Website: macys
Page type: cart
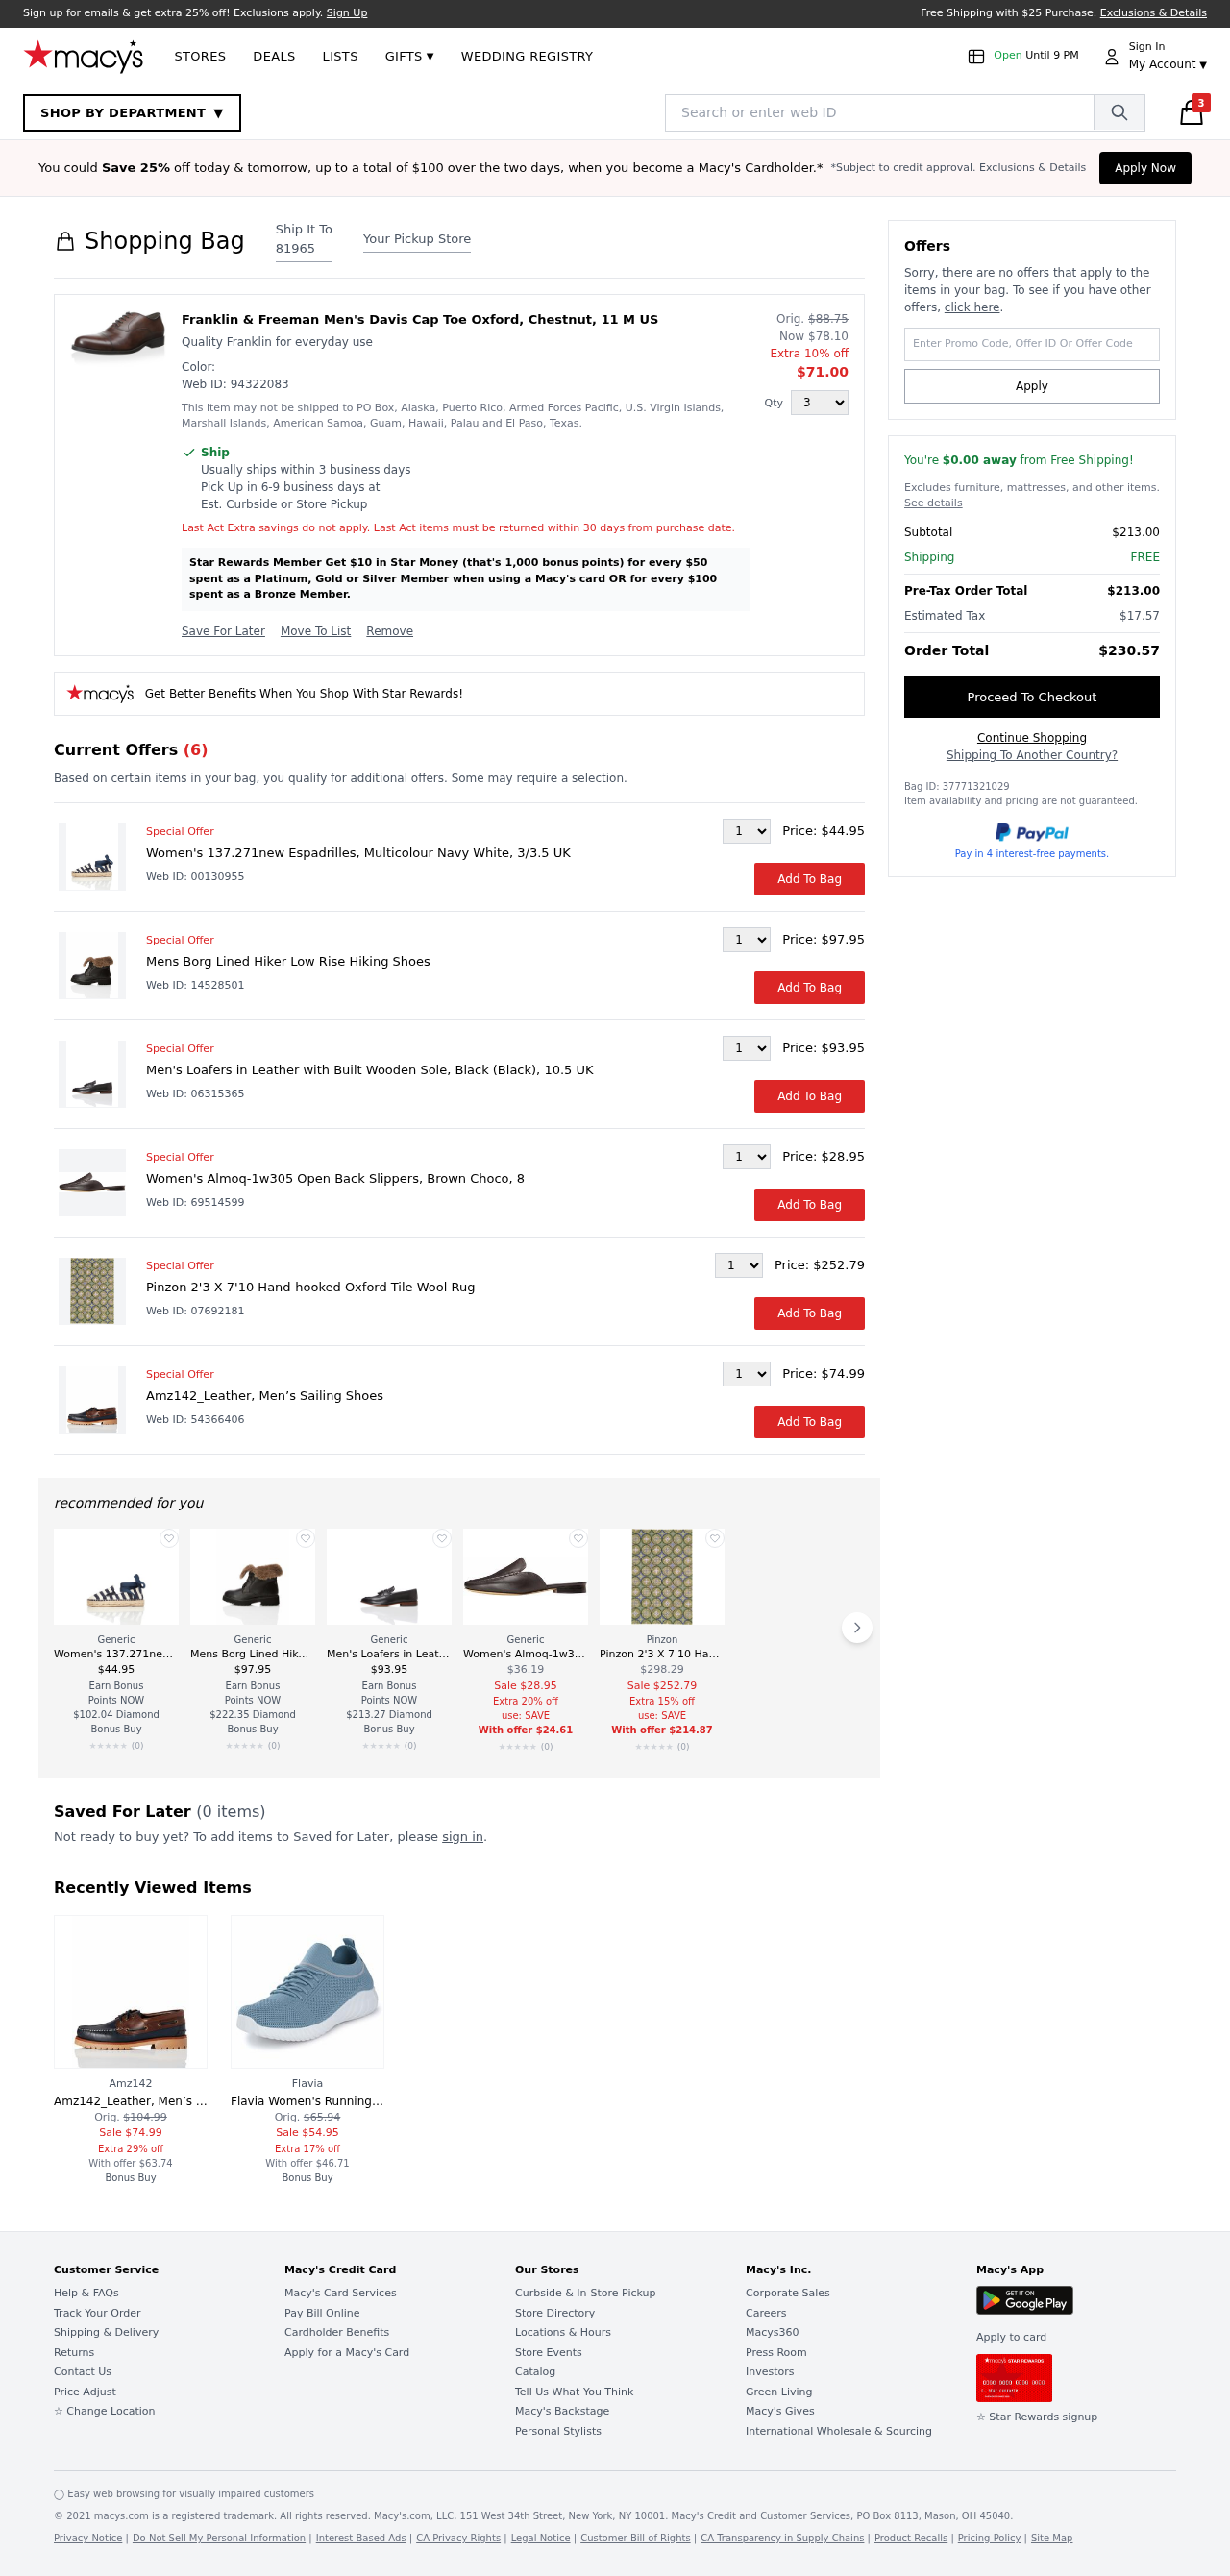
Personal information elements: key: PII_POSTCODE
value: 81965
Product elements: key: PRODUCT1_DESC
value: Quality Franklin for everyday use
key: PRODUCT1_NAME
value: Franklin & Freeman Men's Davis Cap Toe Oxford, Chestnut, 11 M US
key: PRODUCT1_PRICE
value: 71
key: PRODUCT1_QUANTITY
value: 3
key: PRODUCT2_BRAND
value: Generic
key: PRODUCT2_NAME
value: Women's 137.271new Espadrilles, Multicolour Navy White, 3/3.5 UK
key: PRODUCT2_PRICE
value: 44.95
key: PRODUCT3_BRAND
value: Generic
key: PRODUCT3_NAME
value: Mens Borg Lined Hiker Low Rise Hiking Shoes
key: PRODUCT3_PRICE
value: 97.95
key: PRODUCT4_BRAND
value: Generic
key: PRODUCT4_NAME
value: Men's Loafers in Leather with Built Wooden Sole, Black (Black), 10.5 UK
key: PRODUCT4_PRICE
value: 93.95
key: PRODUCT5_BRAND
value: Generic
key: PRODUCT5_NAME
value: Women's Almoq-1w305 Open Back Slippers, Brown Choco, 8
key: PRODUCT5_PRICE
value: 28.95
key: PRODUCT6_BRAND
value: Pinzon
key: PRODUCT6_NAME
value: Pinzon 2'3 X 7'10 Hand-hooked Oxford Tile Wool Rug
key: PRODUCT6_PRICE
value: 252.79
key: PRODUCT7_BRAND
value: Amz142
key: PRODUCT7_NAME
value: Amz142_Leather, Men’s Sailing Shoes
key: PRODUCT7_PRICE
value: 74.99
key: PRODUCT8_BRAND
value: Flavia
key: PRODUCT8_NAME
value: Flavia Women's Running Shoes (37 EU) (6 US) (F/HD0037/BLUGRY_L.Blue/Grey_5 UK)
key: PRODUCT8_PRICE
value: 54.95
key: PRODUCT1_ORIGINAL_PRICE
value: $88.75
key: PRODUCT1_SALE_PRICE
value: $78.10
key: PRODUCT5_ORIGINAL_PRICE
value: $36.19
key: PRODUCT6_ORIGINAL_PRICE
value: $298.29
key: PRODUCT7_ORIGINAL_PRICE
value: $104.99
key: PRODUCT8_ORIGINAL_PRICE
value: $65.94
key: PRODUCT1_WEB_ID
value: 94322083
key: PRODUCT2_WEB_ID
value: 00130955
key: PRODUCT3_WEB_ID
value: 14528501
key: PRODUCT4_WEB_ID
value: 06315365
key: PRODUCT5_WEB_ID
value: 69514599
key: PRODUCT6_WEB_ID
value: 07692181
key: PRODUCT7_WEB_ID
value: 54366406
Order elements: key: ORDER_COUNT
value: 3
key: ORDER_SUBTOTAL
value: $213.00
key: ORDER_SHIPPING_COST
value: FREE
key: ORDER_TOTAL
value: $213.00
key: ORDER_TAX
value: $17.57
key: ORDER_GRAND_TOTAL
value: $230.57
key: ORDER_BAG_ID
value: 37771321029
Search elements: key: HEADER_SEARCH
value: Search or enter web ID